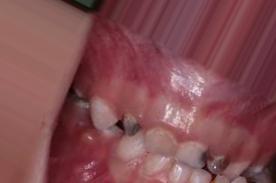
Condition: Caries